Question: My question derives from this
<URL>
I am using bcrypt(blowfish) to hash the passwords. So, as I found out from this question
<URL>
it has a character limit of 72.
So, I started thinking to restrict the max length of the password, but after these questions and their answers
<URL>
<URL>
<URL>
All said is against that. Mentioning things, like
- - - - - - - 'a maximum length specified on a password field should be read as a SECURITY WARNING'<URL>-
So, I do not think I match with one of these cases. Of course I agree with silly restrictions like max length of 10, or even worse, 8 or 6, but are not passwords(salted) with 30, 40 or more length deemed secure ?
From this article (a little old though), but it says
'''
it can make only 71,000 guesses against Bcrypt per second
'''
<URL>
And this for 8 character passwords. So, I imagine how enormous will be the custom rainbow table to brute-force just one 30 or more character password(considering that each password has its own salt), as the rainbow table size increases exponentially
quote from the same article's comments
> Every time you add a character to your password, you are exponentially
increasing the difficulty it takes to crack via brute force. For
example, an 8-char password has a keyspace of 95^8 combinations, while
a 20-char password has a keyspace of 95^20 combinations.
So, for one 20 length password with bcrypt according to that will be necessary
95^20 / (71 000 * 3600 * 24 * 365) ~ 10's 28 degree years (if I did it right)
Now, in this case with blowfish is there a meaning to NOT limit the password max length by 72, because in any case after that everything will be truncated and hence there is not extra security gain in here.
Even if salt exists(which is unique for each user and is saved in db), after all I want to add pepper(which is hardcoded in application rather than saved in db) to the password. I know if will add little extra security, but I consider just in case if db(or db backup) is only leaked, pepper will be useful.
<URL>
So, to be able to add lets say 20 character pepper, I need to make the password max length to about 50. I think like this: lets say the user is using 70 characters, in most cases (if not all), it will be some phrase or smth like that, rather than generated strong one, so would not it be more secure to restrict the user by 50 max length and add another 20-22 character pepper which is definitely more secure/random. Also, lets say hacker is using rainbow table of "common phrases", I think there are higher chances, that '72 character common phrase' will be hacked, than '50 character common phrase + 22 character random string'. So, is this approach with pepper and 50 max length better, or I am doing smth wrong, and it is better to leave 72 max limit (if qsn1 is ok) ?
Thanks
According to Owasp, password's reasonable max length is 160
<URL>
google has password max length of 100

Wordpress has max limit of 50
<URL>
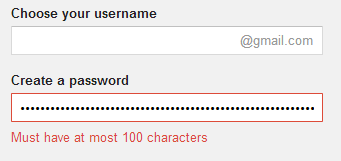
Answer: There is simply no reason to limit the password length, BCrypt will work with much longer passwords, though only 72 characters are used. You would have no advantage at all, but theoretically you would hinder people with password managers using longer passwords. If you switch to another algorithm in future, the limit would probably be different, so no reason to limit with 72 characters.
Instead of peppering you could better use another approach: Encrypt the password-hash with a server-side key. The reason to add a pepper is, that an attacker must gain privileges on the server, because without the key he cannot start brute-forcing the hashes (SQL-injection or thrown away backups of the database won't do). The same advantage you get with encrypting (two-way) the hash.
1. This way you do not need to reserve characters for the pepper, you can use all 72 characters from the password.
2. In contrast to the pepper, the server side key can be exchanged whenever this is necessary. A pepper actually becomes part of the password and cannot be changed until the next login.
3. Another discussed point is, that a pepper could theoretically interfere with the hash-algorithm.